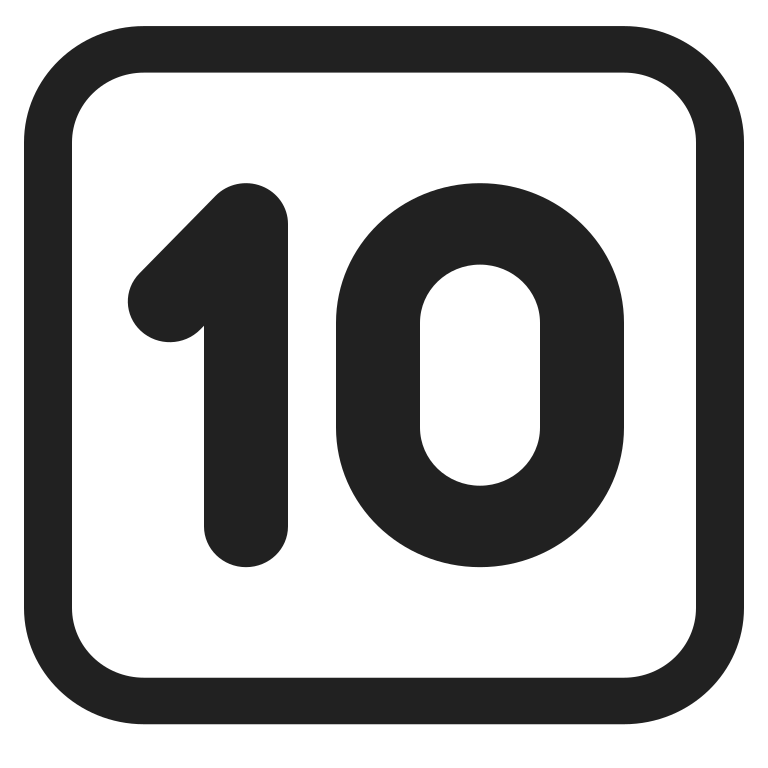
keycap 10 high contrast